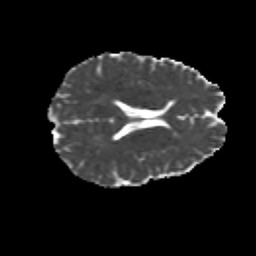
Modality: MD
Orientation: axial
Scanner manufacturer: siemens
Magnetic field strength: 3 T
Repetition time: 6.8 s
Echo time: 0.093 s